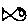
Label: fish